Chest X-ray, AP view. Patient: 39 years old, sex M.
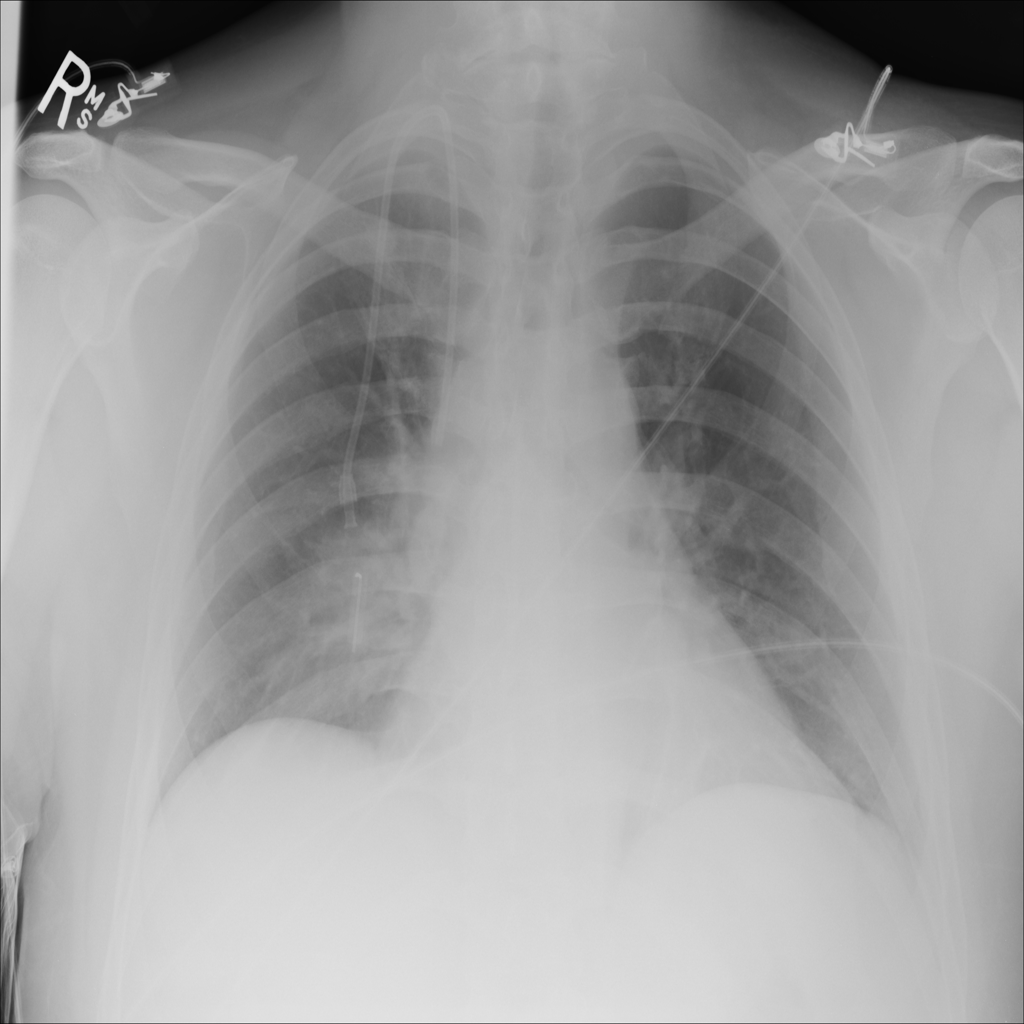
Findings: No Finding